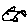
Label: fish